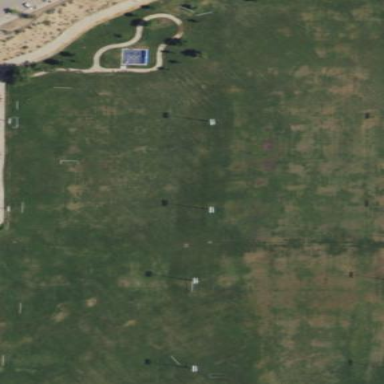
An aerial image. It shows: Soccer pitch for leisureland activities.